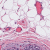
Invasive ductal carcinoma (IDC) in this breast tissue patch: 0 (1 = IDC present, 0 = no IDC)